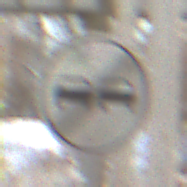
Verkehrszeichen: EndeUeberholverbot
Umgebung: Roofed, Suburban
Tageszeit: MorningAfternoon
Wetter: PartlyCloudy
Licht: Natural
Jahreszeit: Winter
Kontrast: LowContrast